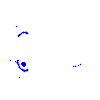
Particle: electron